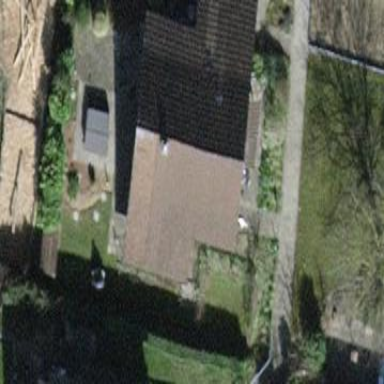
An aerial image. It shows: Building with tile roof.